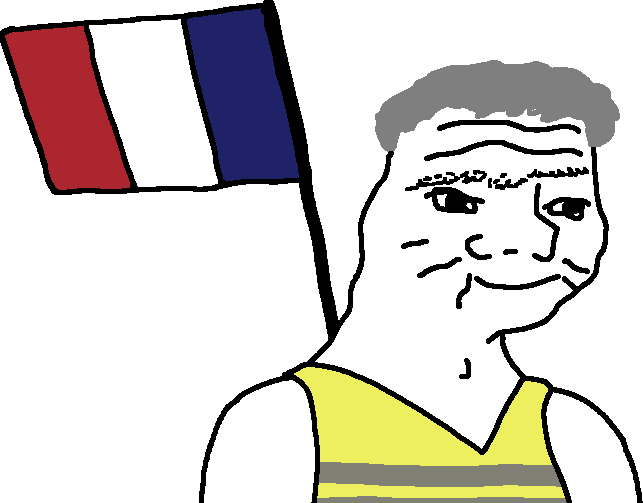
Label: 5_Boomer